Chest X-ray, PA view. Patient: 72 years old, sex F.
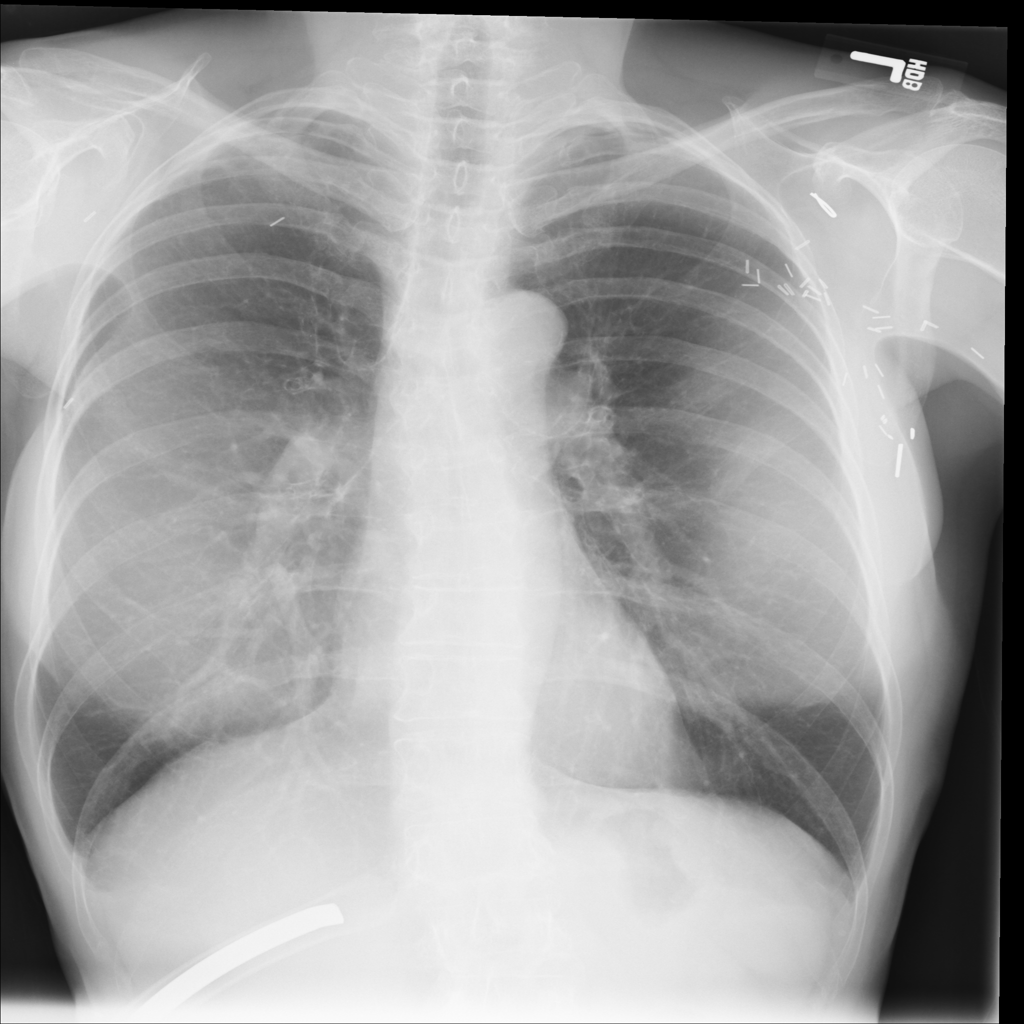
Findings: No Finding